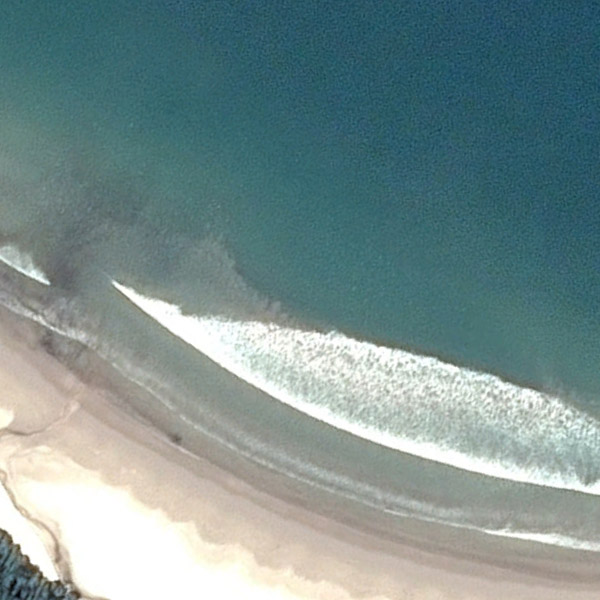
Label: Beach